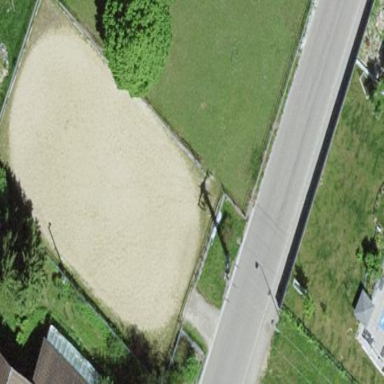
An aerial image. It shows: Equestrian pitch used for leisure and sports activities.